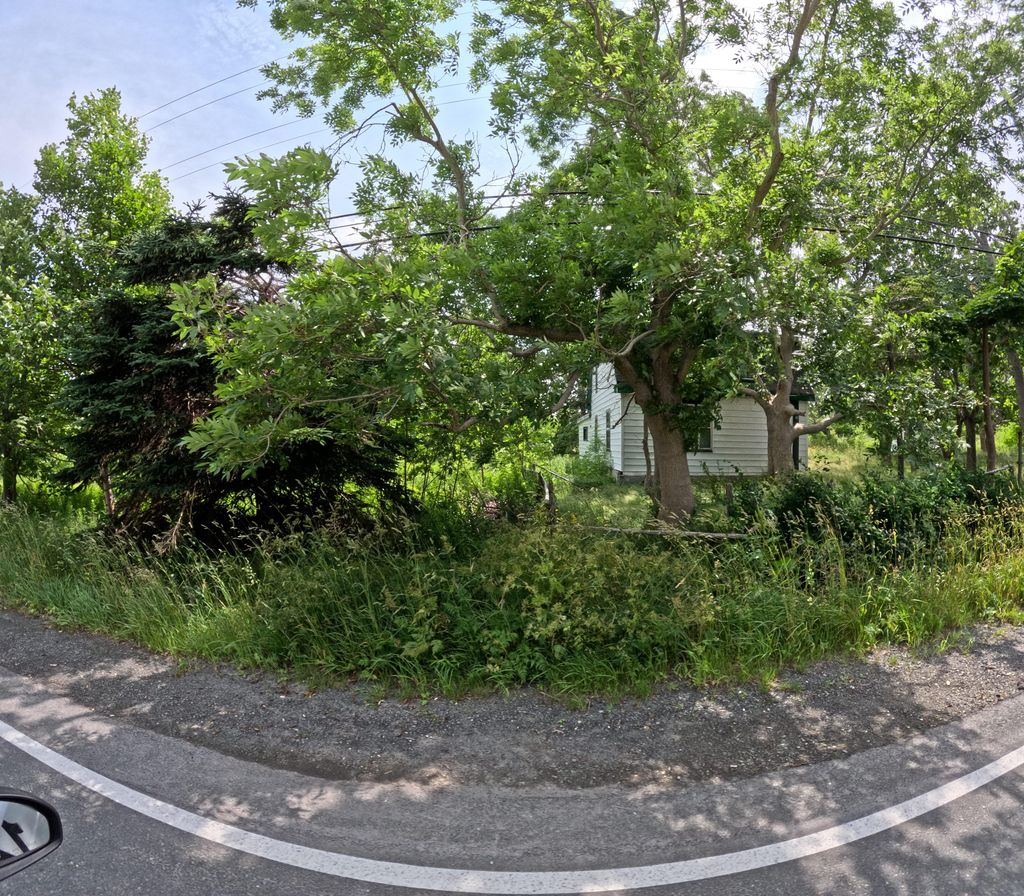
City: st_johns